Field crop: maize
Growth stage: 2
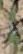
Species: atriplex